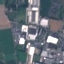
Label: Industrial